Question: I want configure Email Router for my CRM online 2013 with Office 365 in Cloud.
Please note: I don't have any on-premise Server for the Email Router Installation steps given on below link:
<URL>
Though I have downloaded Microsoft Dynamics CRM 2013 E-mail Router , CRM2013-Router-KB2891271-LangID-amd64.exe
When I am trying to install this above exe file to install this Email Router on my standalone computer, windows 8.1, it gives me below error.

I have checked my Outlook, it is all set for the Default programs. Also I followed below article -
<URL>
But It says that you cannot install this components with Microsoft Outlook.
Now, I don't know what to do for setting up the Incoming and Outgoing Email Functionality for my Microsoft Dynamics CRM online 2013 with Office 365 in cloud.
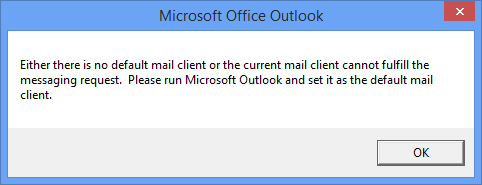
Answer: As no one has commented yet I thought i'd give it a shot. Unfortunately I haven't had to do it myself as of yet however one of the big benefits of CRM 2013 was meant to be that you could do without the Email Router.
Have you looked into this?
<URL>
Regardless of the above if you are using Outlook you shouldn't need the Email Router anyway as you can just configure CRM for Outlook
<URL>
Finally make sure you are reading information about CRM 2013 NOT CRM 2011 as things like the Outlook client have changed for 2013 and we have found the 2011 connector doesn't work and we had to uninstall the old and install the new.